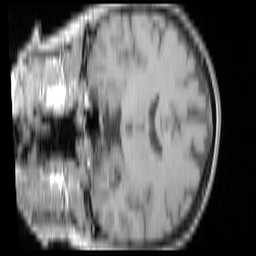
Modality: T1w
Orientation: coronal
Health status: ill
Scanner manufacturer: siemens
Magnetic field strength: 3 T
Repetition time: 0.4 s
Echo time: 0.00272 s